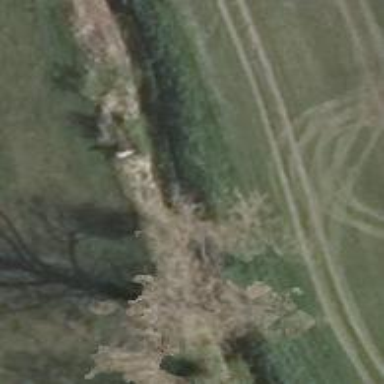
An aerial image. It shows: Deciduous broadleaved tree.